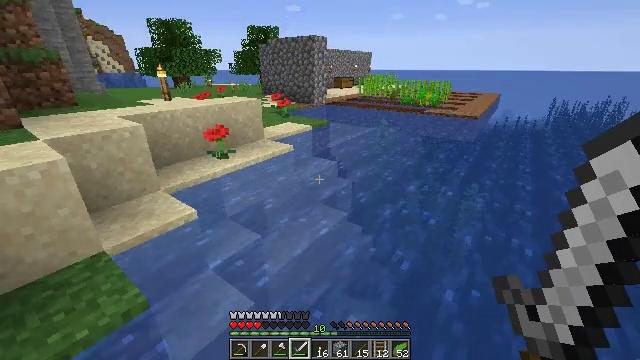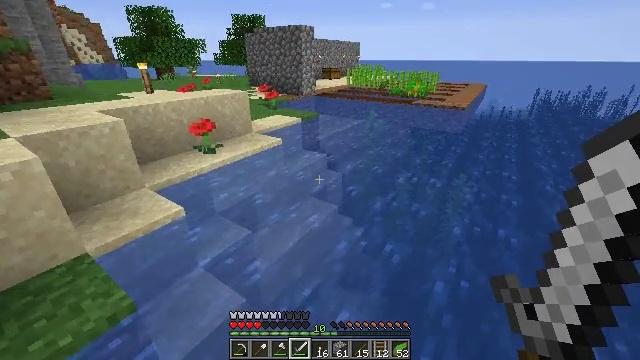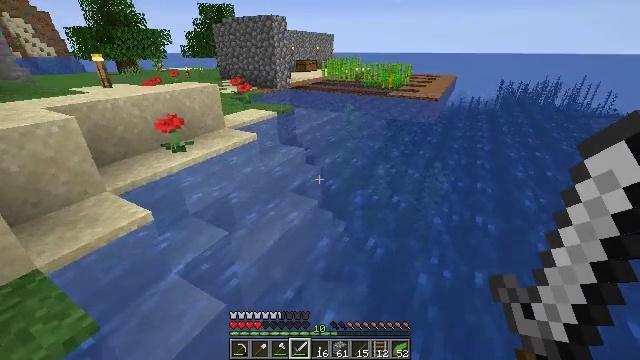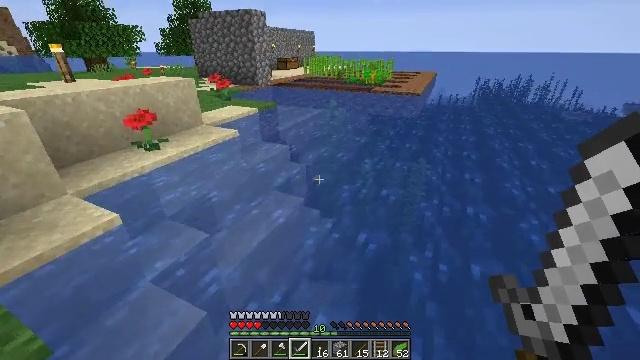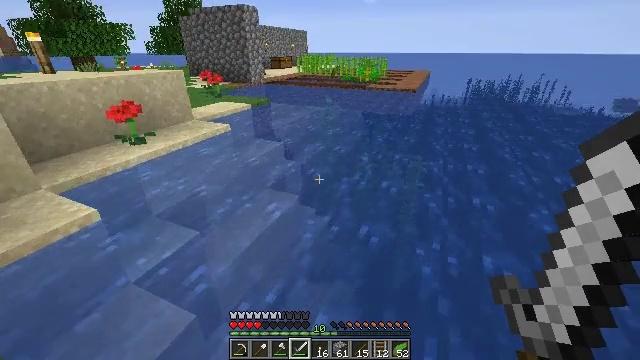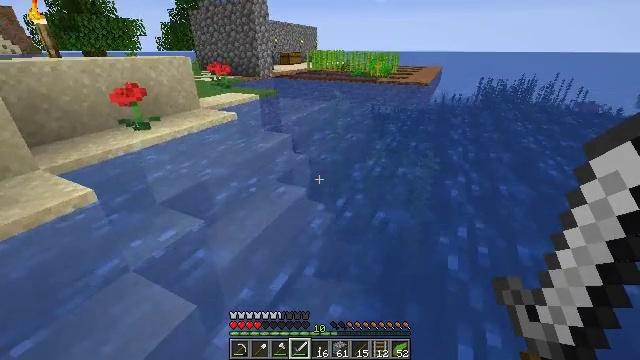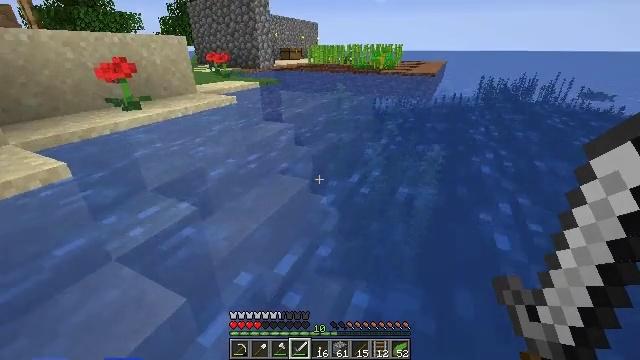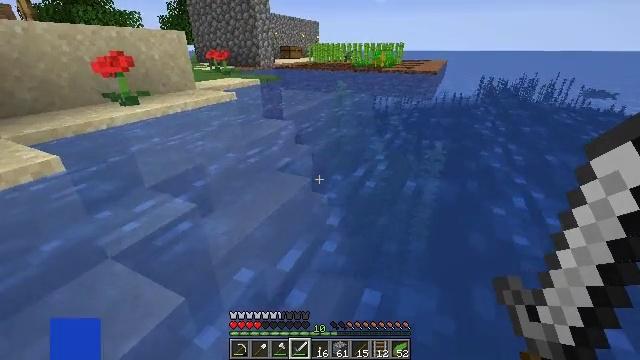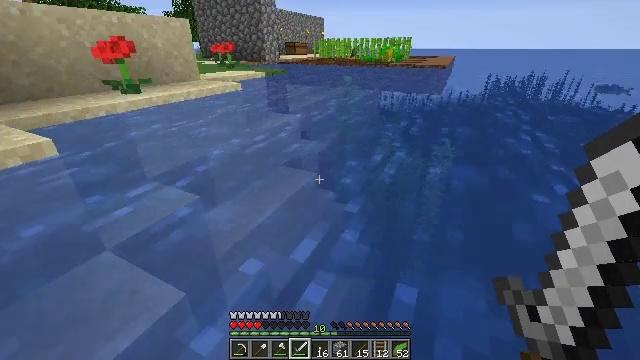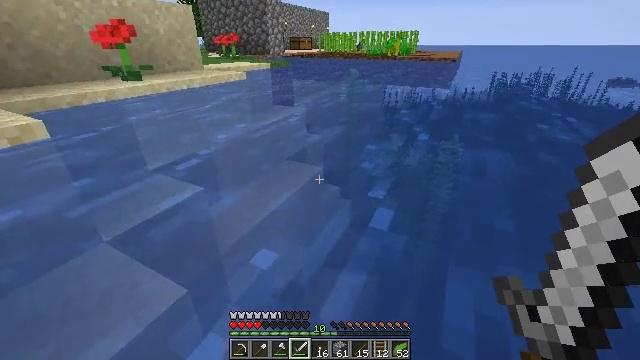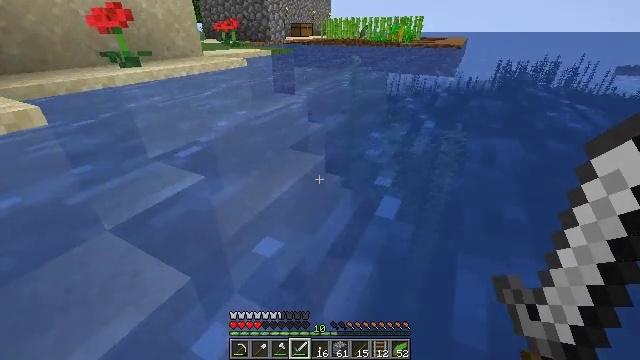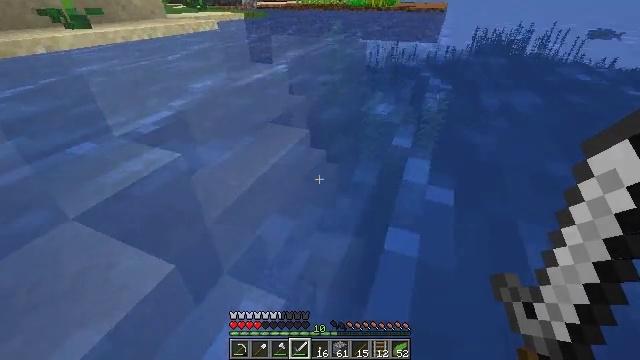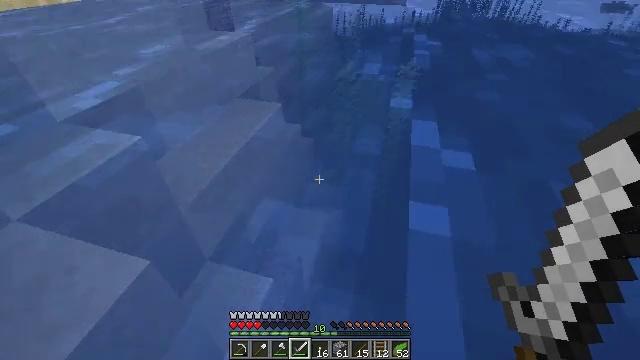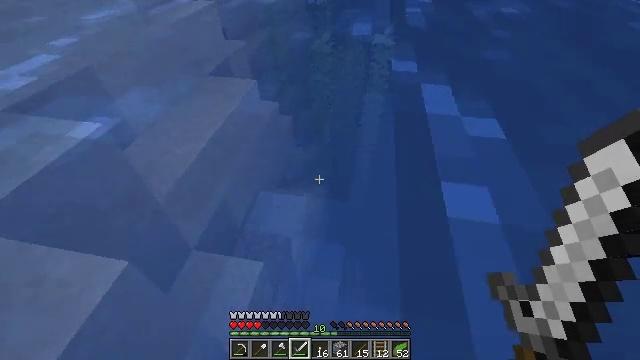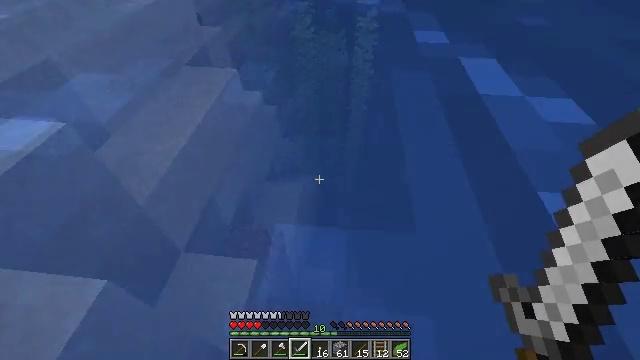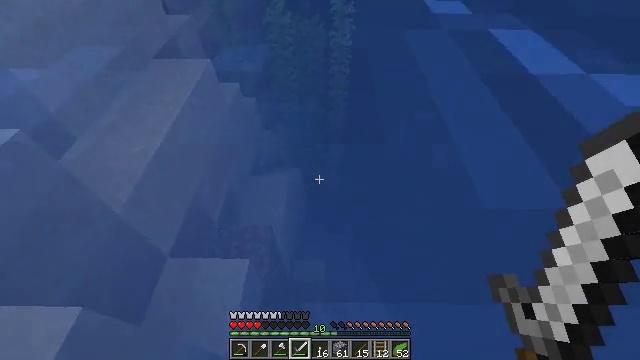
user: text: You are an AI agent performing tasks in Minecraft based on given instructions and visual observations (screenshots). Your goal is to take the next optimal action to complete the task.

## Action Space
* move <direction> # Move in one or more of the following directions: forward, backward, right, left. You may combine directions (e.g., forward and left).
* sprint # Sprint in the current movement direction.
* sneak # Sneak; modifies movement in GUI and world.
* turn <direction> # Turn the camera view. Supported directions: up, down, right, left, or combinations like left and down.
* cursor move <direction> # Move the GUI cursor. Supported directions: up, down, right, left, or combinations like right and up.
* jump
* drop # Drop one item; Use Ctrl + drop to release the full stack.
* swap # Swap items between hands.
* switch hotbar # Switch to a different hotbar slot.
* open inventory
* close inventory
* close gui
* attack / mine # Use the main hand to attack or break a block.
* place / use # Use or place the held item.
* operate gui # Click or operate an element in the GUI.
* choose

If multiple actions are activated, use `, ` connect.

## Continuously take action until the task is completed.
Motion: motion action
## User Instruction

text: Mine the kelp to collect it for resources.
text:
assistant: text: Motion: move forward, turn right and down
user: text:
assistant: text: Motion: move forward, turn right and down
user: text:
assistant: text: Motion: move forward and move left, turn right
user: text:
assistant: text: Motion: move forward and move left, turn right
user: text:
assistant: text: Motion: move forward and move left, turn left
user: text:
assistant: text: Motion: move forward and move left
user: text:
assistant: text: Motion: move forward and move left
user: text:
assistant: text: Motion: move forward and move left
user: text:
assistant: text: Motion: move forward and move left
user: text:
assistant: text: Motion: move forward and move left, turn down
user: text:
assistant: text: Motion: move forward, turn right and down
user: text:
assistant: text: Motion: move forward, turn right and down
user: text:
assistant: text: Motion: move forward, turn right and down
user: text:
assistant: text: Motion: move forward, turn right and down
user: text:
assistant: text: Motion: move forward, turn right and down
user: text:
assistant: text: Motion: move forward, turn right and down
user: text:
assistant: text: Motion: move forward, turn right
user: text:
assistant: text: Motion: move forward and move left
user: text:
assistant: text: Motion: move forward and move left
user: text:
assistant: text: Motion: move forward and move left
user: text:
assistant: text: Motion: move forward and move left
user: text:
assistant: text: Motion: move forward and move left, jump
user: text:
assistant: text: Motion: move forward and move left, jump
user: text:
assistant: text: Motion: move forward and move left, jump
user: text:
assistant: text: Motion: move forward and move left, jump
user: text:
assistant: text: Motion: move forward and move left, jump
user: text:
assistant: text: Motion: move forward, jump
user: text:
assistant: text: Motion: move forward, jump
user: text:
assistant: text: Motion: move forward, jump
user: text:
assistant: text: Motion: move forward, jump